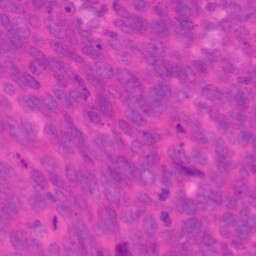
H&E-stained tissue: Colon